Question: My Project is using 'zurb foundations' but i don't know much about it.
I need to design the layout like this . This is rough drawing
The Header needs to be in center and the text inside small boxes also should be in center.
This is what i have tried
<URL>
The box should be around '300 width , 400height'

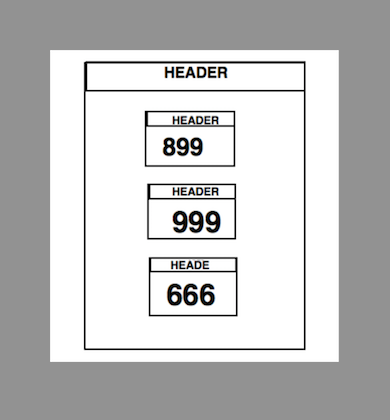
Answer: <URL>
here's a quick model for you.
'''
.container {
width:100%;
border:1px solid black;
}
.box {
width:100px;
margin:auto;
border:1px solid black;
margin-top:10px;
}
.header {
text-align:center;
background-color:grey;
}
'''
<URL>